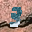
Label: 3